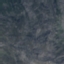
Label: HerbaceousVegetation